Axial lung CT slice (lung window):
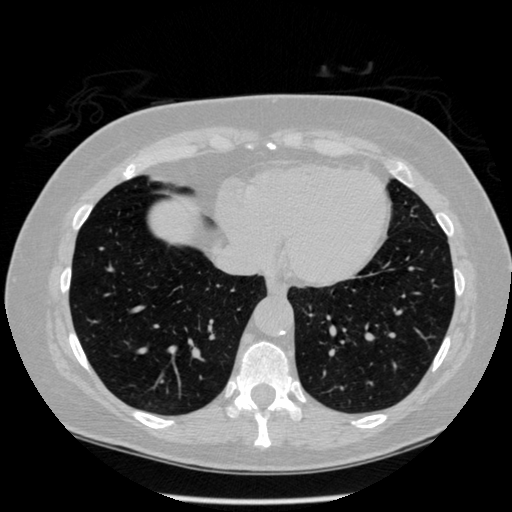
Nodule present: no